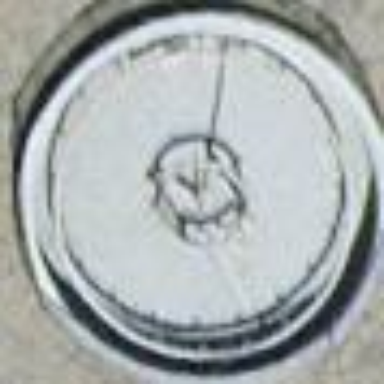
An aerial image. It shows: Fountain.